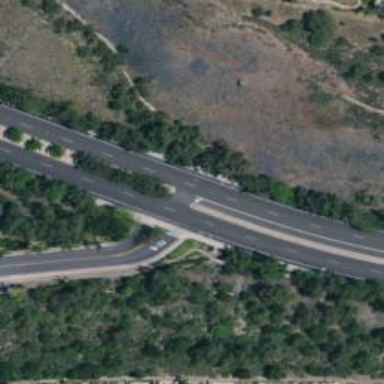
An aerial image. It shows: Secondary link road.